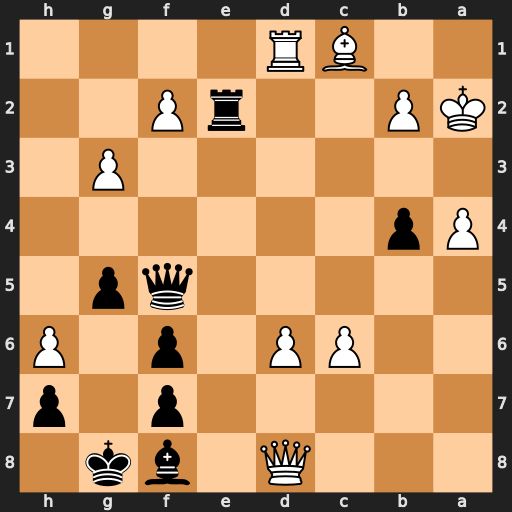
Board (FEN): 3Q1bk1/5p1p/2PP1p1P/5qp1/Pp6/6P1/KP2rP2/2BR4
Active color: b
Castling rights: -
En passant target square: -
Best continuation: b3+ Kxb3 Qc2+